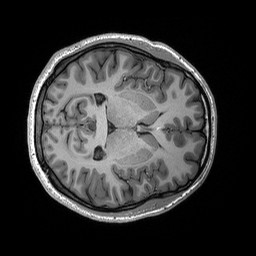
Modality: T1w
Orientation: axial
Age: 22
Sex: female
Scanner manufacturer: siemens
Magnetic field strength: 3 T
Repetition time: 2.53 s
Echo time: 0.00227 s